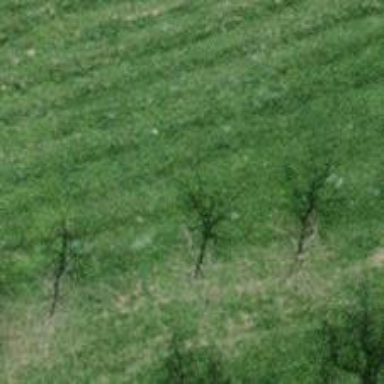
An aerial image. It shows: Broadleaved tree with lush foliage.